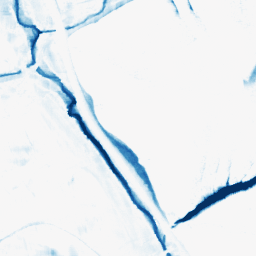
Category: morphological
Decomposition family: morphological_square
Decomposition parameters: operation: closing
size: 15
Upsampling method: quintic
Upsampling parameters: scale: 2
Upsampling scale: 2